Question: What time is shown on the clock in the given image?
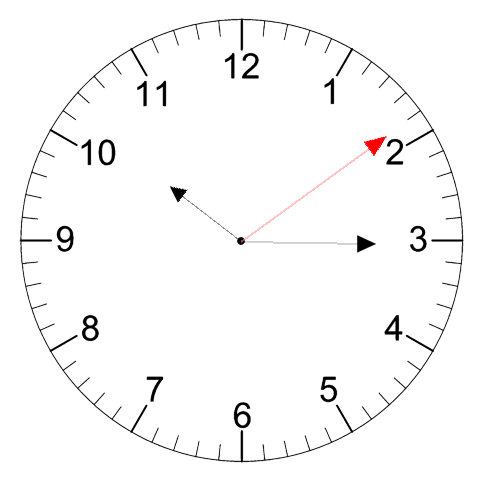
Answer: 10:15:09